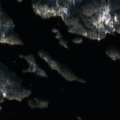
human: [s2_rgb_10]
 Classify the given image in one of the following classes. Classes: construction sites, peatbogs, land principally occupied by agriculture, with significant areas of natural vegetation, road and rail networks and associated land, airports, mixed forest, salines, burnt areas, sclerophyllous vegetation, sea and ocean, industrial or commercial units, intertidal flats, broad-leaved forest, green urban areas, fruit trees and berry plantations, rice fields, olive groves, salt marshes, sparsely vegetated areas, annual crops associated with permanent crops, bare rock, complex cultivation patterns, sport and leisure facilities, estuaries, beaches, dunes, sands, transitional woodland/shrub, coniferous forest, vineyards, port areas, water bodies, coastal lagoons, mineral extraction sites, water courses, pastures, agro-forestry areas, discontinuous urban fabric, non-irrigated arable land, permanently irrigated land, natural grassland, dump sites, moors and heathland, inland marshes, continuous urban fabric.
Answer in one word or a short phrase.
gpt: coniferous forest, mixed forest, water bodies